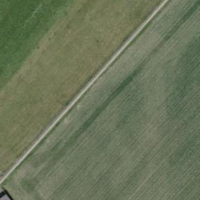
EUNIS habitat code: 25
Species observed at this site:
Corvus corone